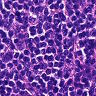
Metastatic tissue present: no